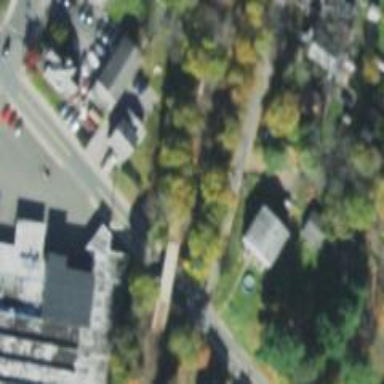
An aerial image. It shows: Cycleway.